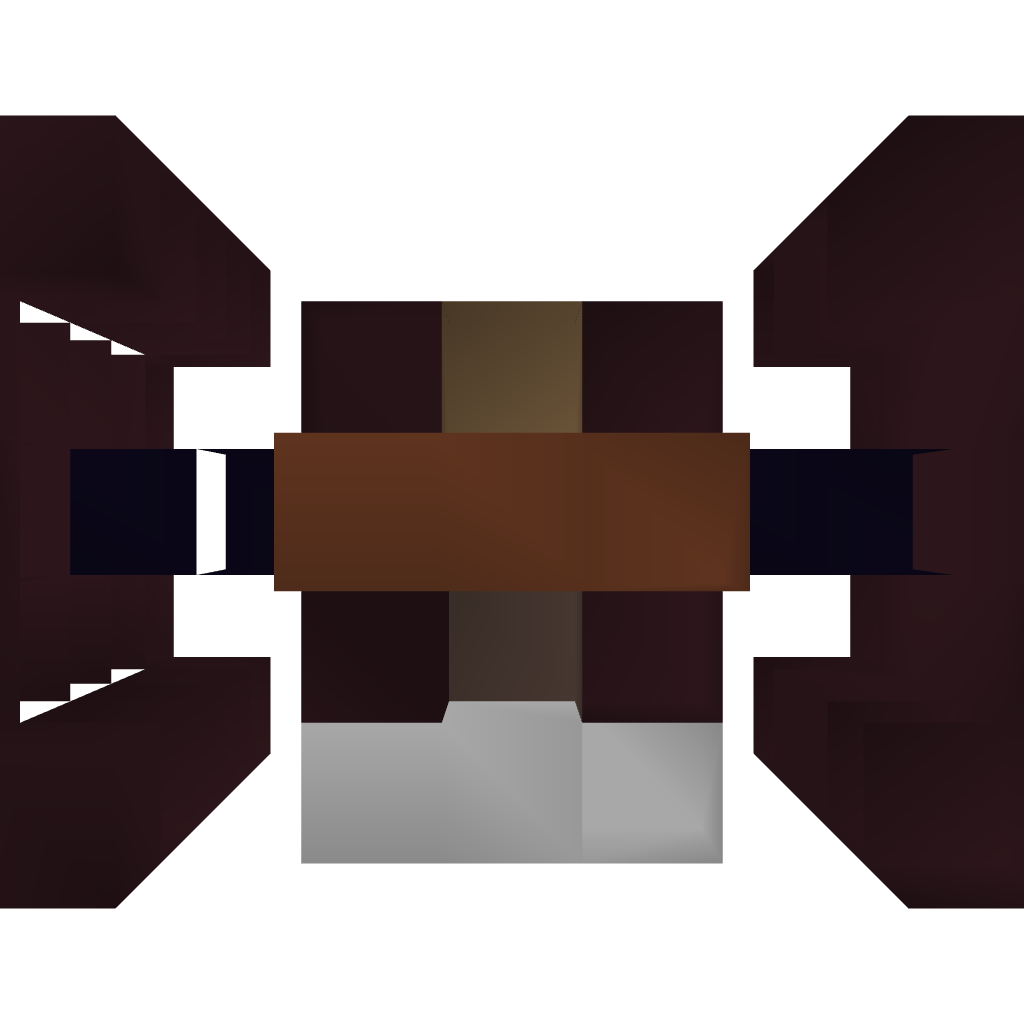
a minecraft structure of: Tie Advanced Version 1